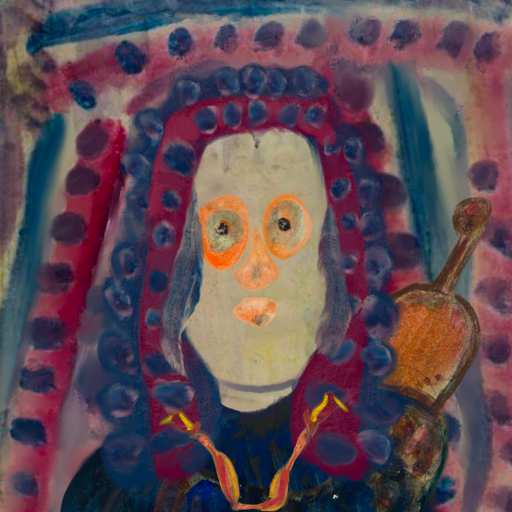
Background: HillGirl, Head And Neck Front: Hill_Girl, Face Front: Childish, Bust: Pipe, Hair Front: Hill_Girl, Head Accessory: Blank, Second Necklace: Gypsy_Mother_1, Necklace: Blank, Baby: Blank